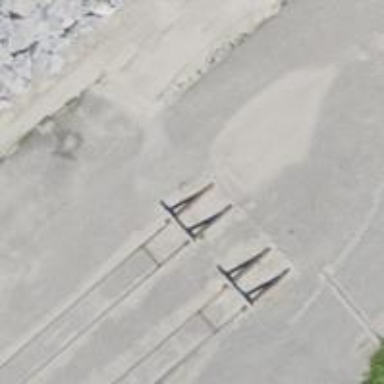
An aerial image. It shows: Single-track railway spur.